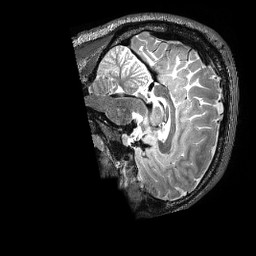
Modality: T2w
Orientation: sagittal
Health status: healthy
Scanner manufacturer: siemens
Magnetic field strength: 3 T
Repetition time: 3.2 s
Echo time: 0.565 s